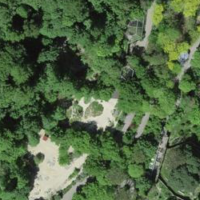
EUNIS habitat code: 53
Species observed at this site:
Lamium galeobdolon
Hedera helix
Ilex aquifolium